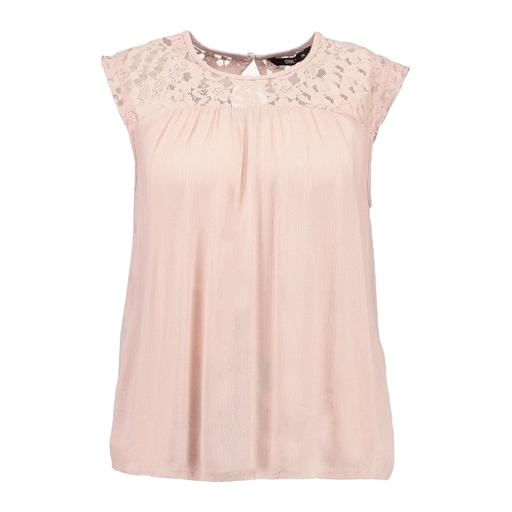
short-sleeve top only macy, pink lace-accented top, lace-yoke t-shirt, white background